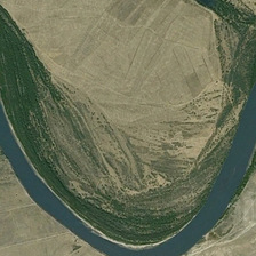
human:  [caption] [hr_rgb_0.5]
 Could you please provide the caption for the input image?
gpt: The shape of the river is very curved.

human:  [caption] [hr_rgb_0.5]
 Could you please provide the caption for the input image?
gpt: Many green plants grow on one side of the curved river.

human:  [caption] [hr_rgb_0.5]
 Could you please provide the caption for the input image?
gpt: Many green plants are on one side of a curved river.

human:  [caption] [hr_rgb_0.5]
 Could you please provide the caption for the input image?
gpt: The shape of the river

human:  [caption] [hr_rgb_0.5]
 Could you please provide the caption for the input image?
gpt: Many green plants are on the bent river.